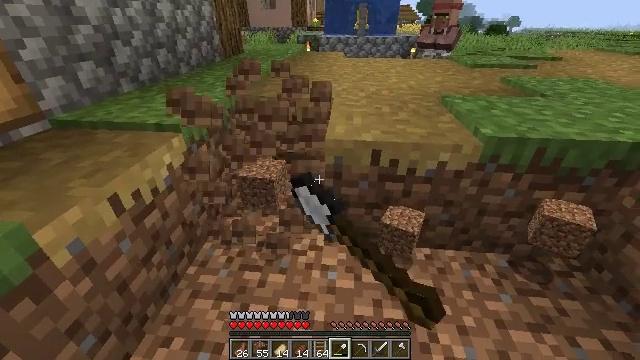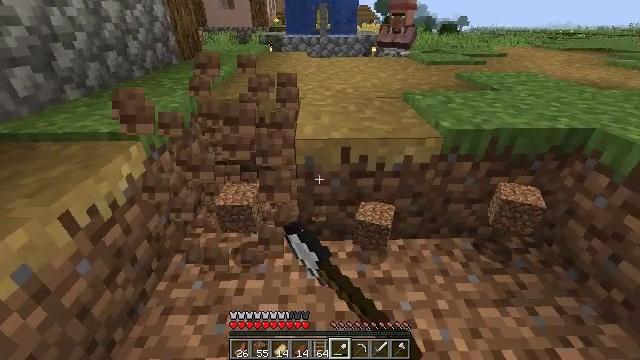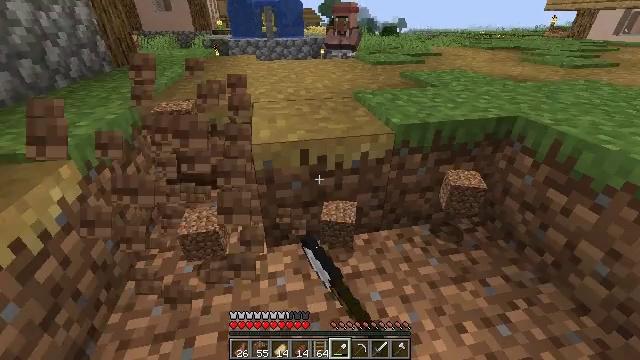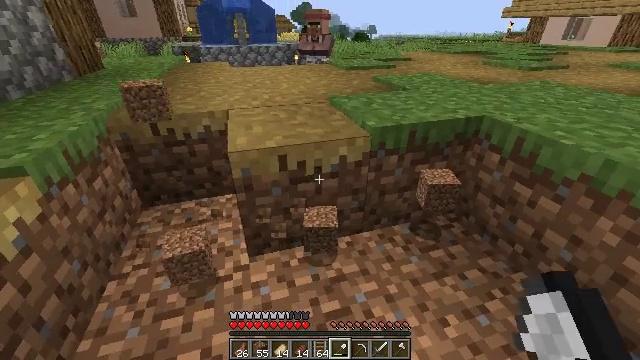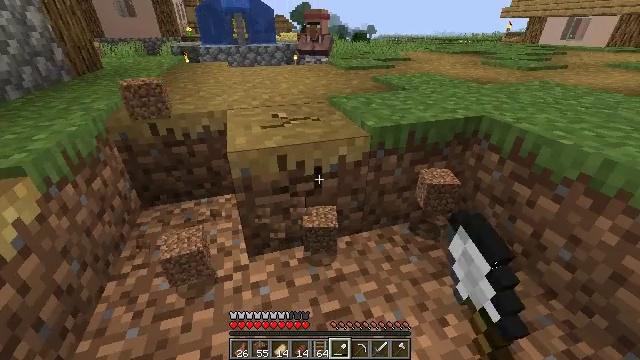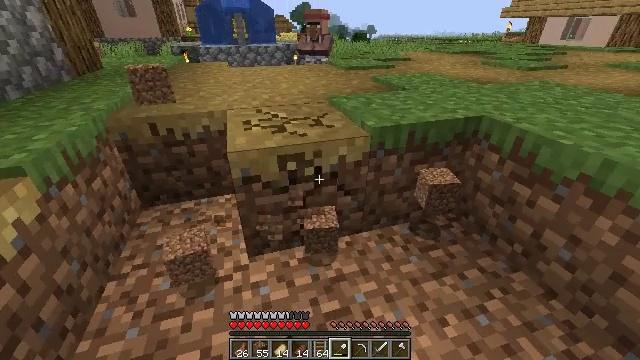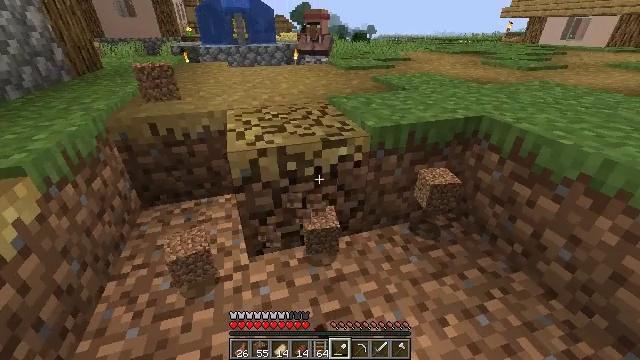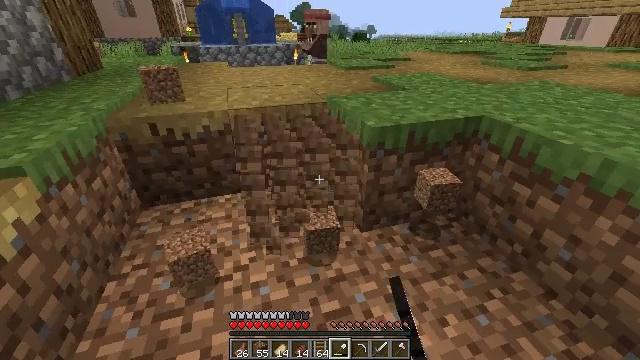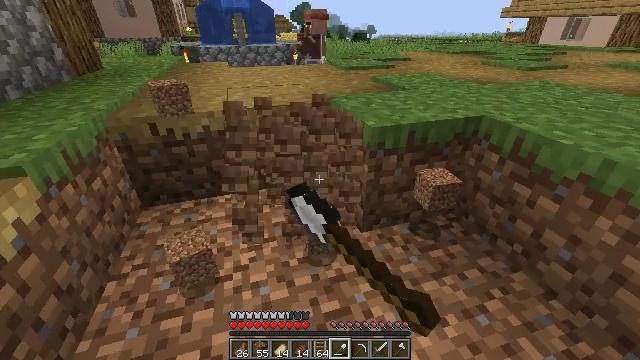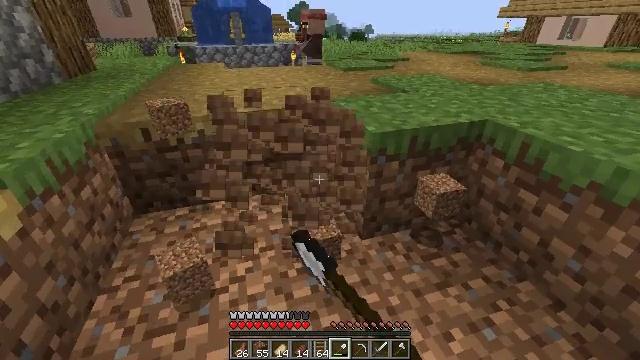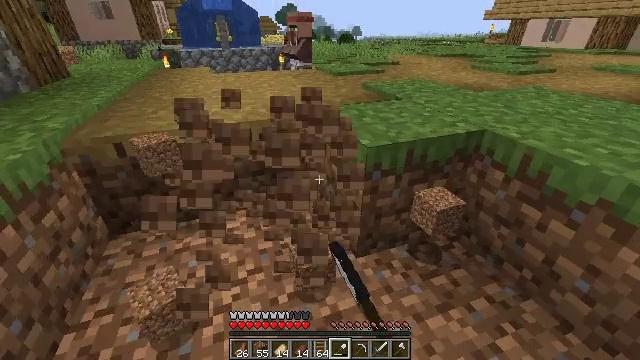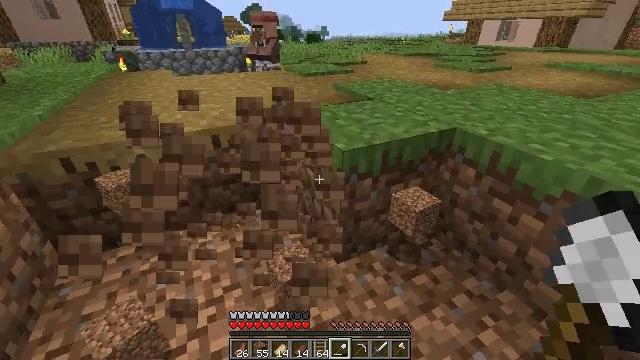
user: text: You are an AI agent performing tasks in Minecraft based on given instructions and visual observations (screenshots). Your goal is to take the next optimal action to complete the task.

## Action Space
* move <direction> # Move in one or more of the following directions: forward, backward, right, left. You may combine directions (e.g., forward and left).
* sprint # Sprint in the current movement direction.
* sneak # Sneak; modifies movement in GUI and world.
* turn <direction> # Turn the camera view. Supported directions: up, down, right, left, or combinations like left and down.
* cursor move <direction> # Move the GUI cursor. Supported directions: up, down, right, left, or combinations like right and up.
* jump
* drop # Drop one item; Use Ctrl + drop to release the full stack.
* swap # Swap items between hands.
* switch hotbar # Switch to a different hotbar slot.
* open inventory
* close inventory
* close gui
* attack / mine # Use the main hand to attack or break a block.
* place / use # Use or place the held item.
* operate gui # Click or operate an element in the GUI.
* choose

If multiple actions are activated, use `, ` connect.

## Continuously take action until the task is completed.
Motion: motion action
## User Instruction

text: Remove the grass path from the ground.
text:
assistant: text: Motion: turn right, attack / mine
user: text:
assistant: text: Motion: turn right, attack / mine
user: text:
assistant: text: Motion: turn right and up, attack / mine
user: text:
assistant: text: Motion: attack / mine
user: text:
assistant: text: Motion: attack / mine
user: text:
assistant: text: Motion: attack / mine
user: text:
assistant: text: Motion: attack / mine
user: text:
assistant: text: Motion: attack / mine
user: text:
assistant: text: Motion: move forward, attack / mine
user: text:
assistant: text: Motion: move forward, turn right, attack / mine
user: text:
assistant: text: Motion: turn right, attack / mine
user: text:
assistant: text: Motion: attack / mine